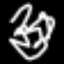
Label: squiggle